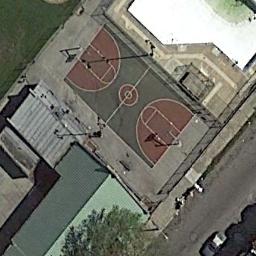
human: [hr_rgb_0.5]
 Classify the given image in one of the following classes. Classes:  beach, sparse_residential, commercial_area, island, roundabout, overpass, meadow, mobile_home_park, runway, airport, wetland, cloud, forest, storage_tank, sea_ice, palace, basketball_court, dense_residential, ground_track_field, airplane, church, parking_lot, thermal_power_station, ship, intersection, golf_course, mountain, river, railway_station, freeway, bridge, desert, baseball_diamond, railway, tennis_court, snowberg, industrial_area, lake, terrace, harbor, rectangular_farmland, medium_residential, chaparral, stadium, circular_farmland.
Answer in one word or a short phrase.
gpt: basketball_court